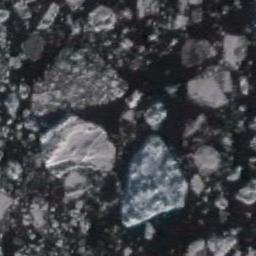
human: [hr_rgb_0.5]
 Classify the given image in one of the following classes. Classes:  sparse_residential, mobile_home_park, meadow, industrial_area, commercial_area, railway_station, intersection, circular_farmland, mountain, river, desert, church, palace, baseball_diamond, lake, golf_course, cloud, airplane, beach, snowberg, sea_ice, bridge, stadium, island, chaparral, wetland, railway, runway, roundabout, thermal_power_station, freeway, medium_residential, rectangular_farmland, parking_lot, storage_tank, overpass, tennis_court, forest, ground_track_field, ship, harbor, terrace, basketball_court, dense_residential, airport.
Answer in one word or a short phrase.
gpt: sea_ice